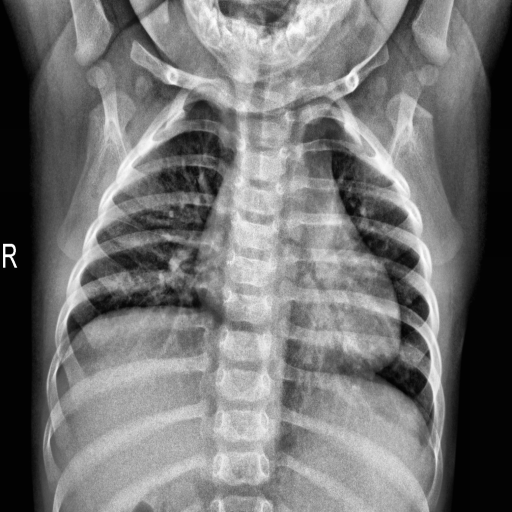
Finding: NORMAL